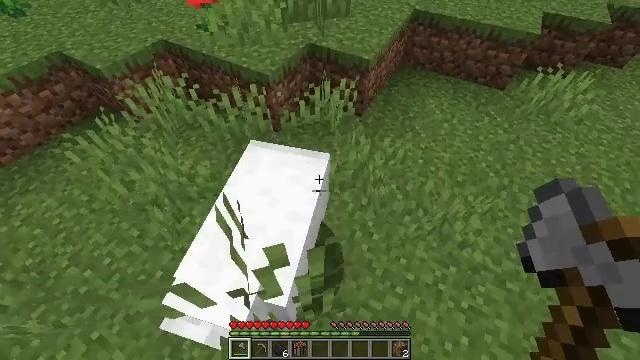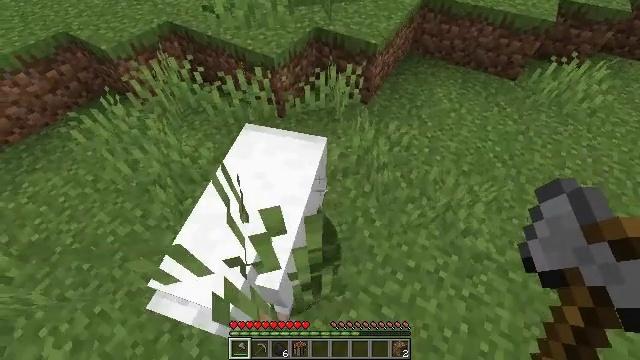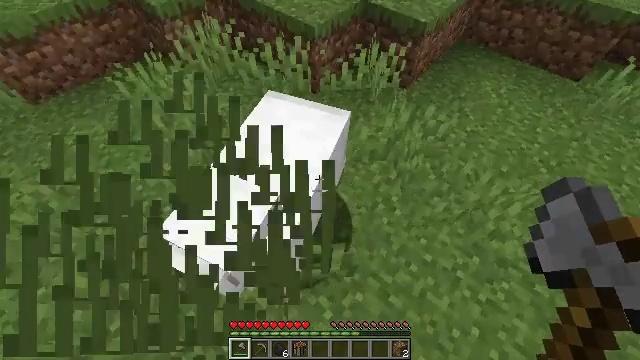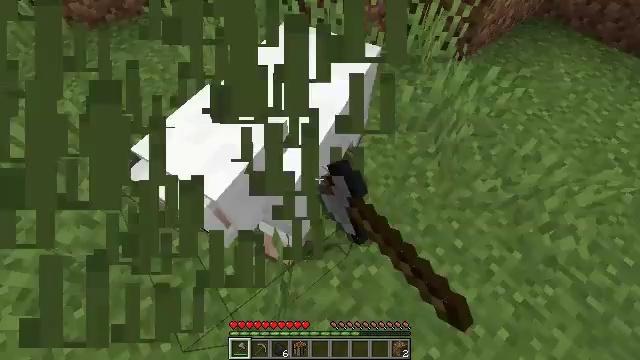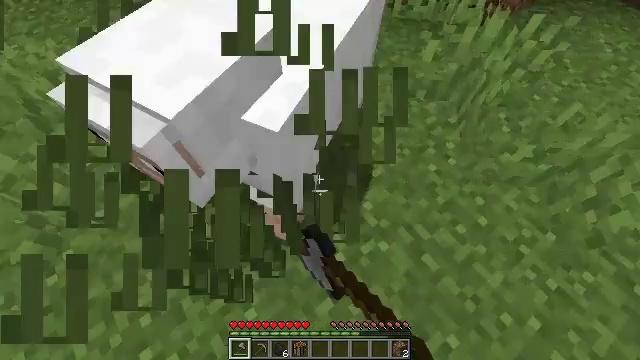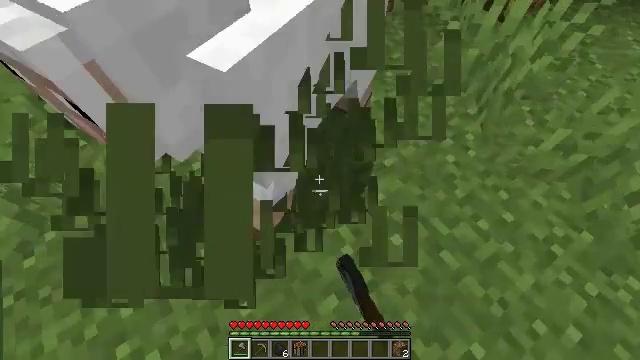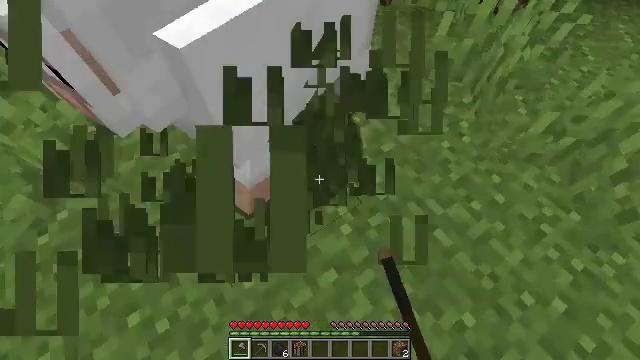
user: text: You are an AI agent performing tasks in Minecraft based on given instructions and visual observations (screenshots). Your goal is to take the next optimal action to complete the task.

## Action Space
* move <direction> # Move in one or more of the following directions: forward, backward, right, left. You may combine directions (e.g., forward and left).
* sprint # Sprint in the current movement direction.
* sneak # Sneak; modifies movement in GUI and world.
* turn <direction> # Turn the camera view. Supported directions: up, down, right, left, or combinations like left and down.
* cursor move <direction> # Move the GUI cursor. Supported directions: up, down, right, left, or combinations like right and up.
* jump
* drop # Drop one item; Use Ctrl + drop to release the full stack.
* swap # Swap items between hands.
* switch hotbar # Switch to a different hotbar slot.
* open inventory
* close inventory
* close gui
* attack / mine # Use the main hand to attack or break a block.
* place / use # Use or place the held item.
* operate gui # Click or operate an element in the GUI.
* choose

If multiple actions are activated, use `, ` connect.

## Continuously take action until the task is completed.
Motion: motion action
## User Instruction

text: Mine tall grass from the ground.
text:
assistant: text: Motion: turn left and down
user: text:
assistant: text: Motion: turn left and down, attack / mine
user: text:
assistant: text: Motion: turn left and down, attack / mine
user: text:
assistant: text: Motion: turn left and down, attack / mine
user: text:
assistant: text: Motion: move back, turn left and up, attack / mine
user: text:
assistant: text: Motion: move back
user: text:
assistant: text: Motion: no_op